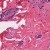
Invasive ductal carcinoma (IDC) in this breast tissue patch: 0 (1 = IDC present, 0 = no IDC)